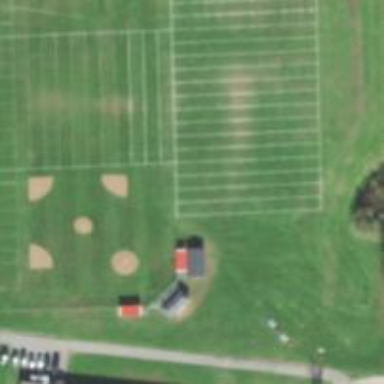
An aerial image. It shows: Lacrosse pitch for leisure sports activities.